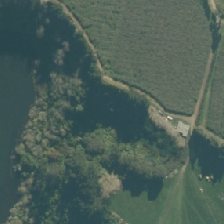
Land cover: indigenous_forest